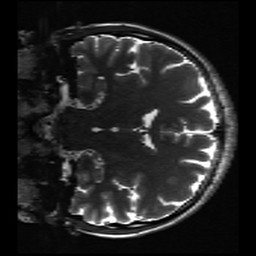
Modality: inplaneT2
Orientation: coronal